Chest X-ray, PA view. Patient: 57 years old, sex M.
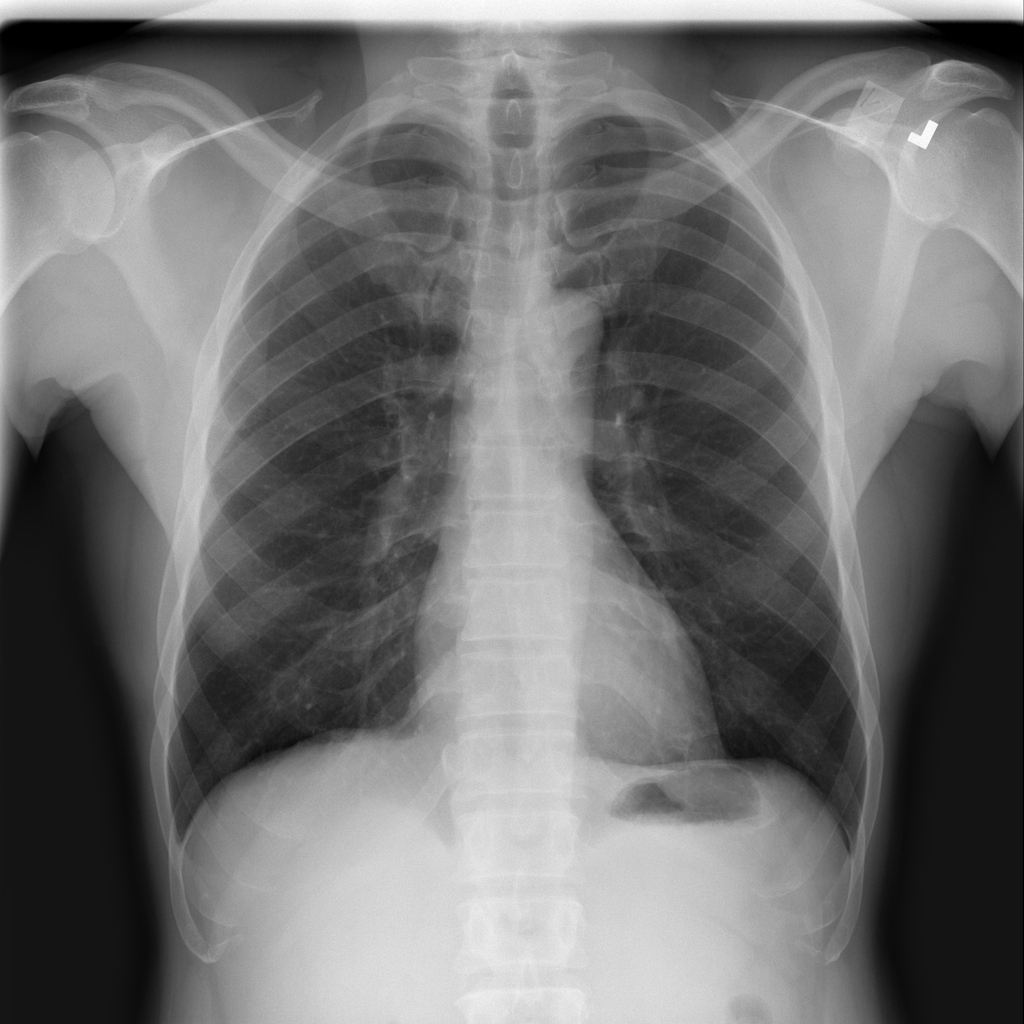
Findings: No Finding